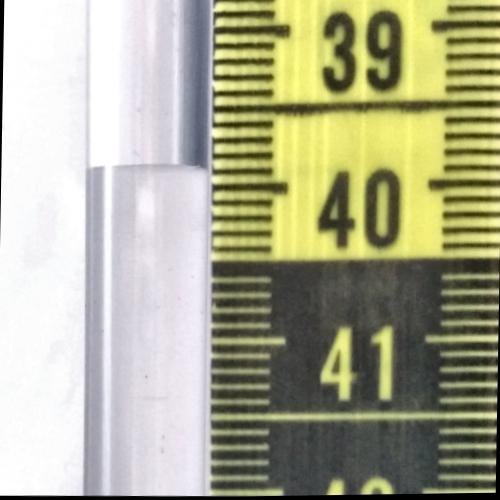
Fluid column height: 39.9 cm